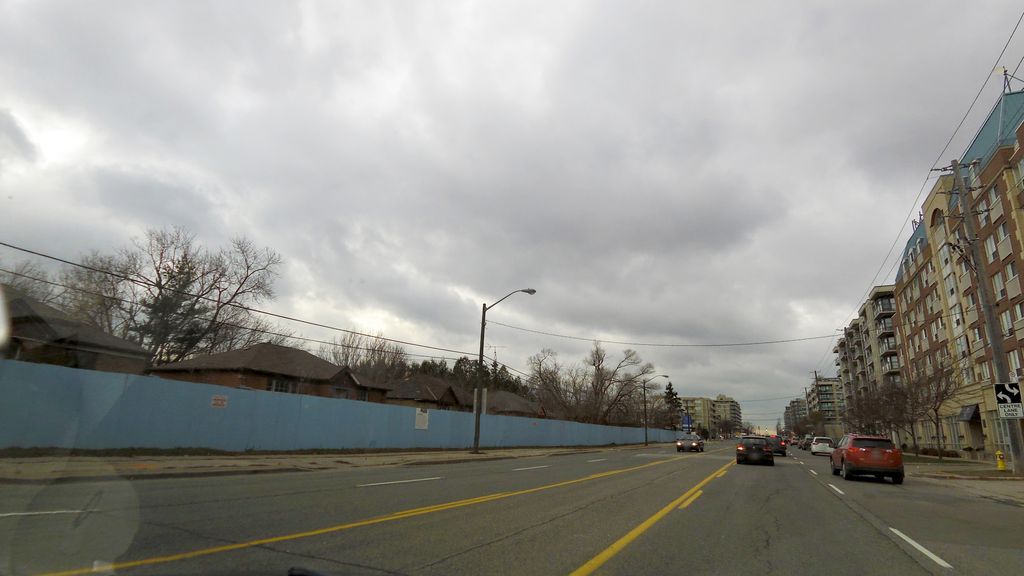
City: toronto